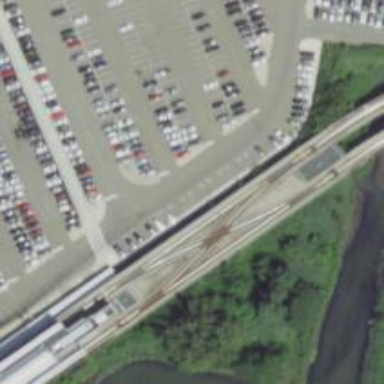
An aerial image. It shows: Railway crossing.